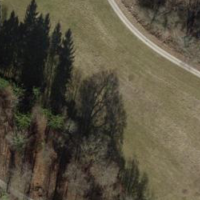
EUNIS habitat code: 52
Species observed at this site:
Euonymus europaeus